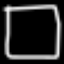
Label: square